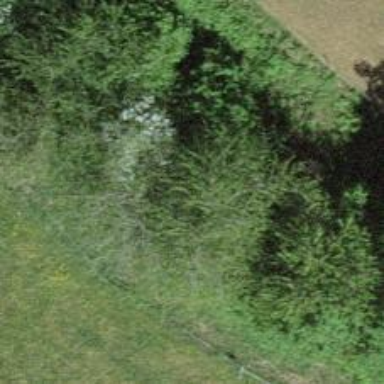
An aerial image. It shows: Hedge acting as barrier.